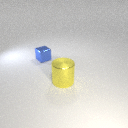
small blue metal cube behind large yellow metal cylinder